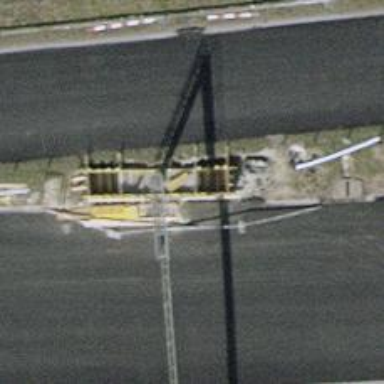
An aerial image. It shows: Gantry structure.